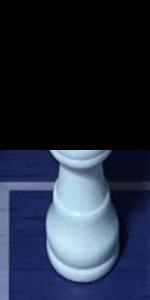
Label: King_White